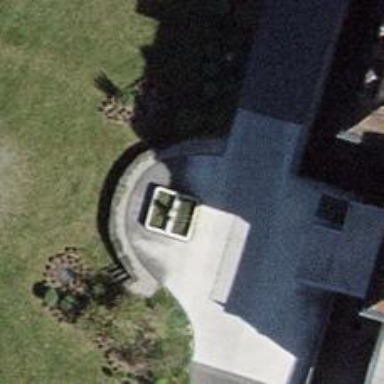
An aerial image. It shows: Beautiful fountain.